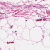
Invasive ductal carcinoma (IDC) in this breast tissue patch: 0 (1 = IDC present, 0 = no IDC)